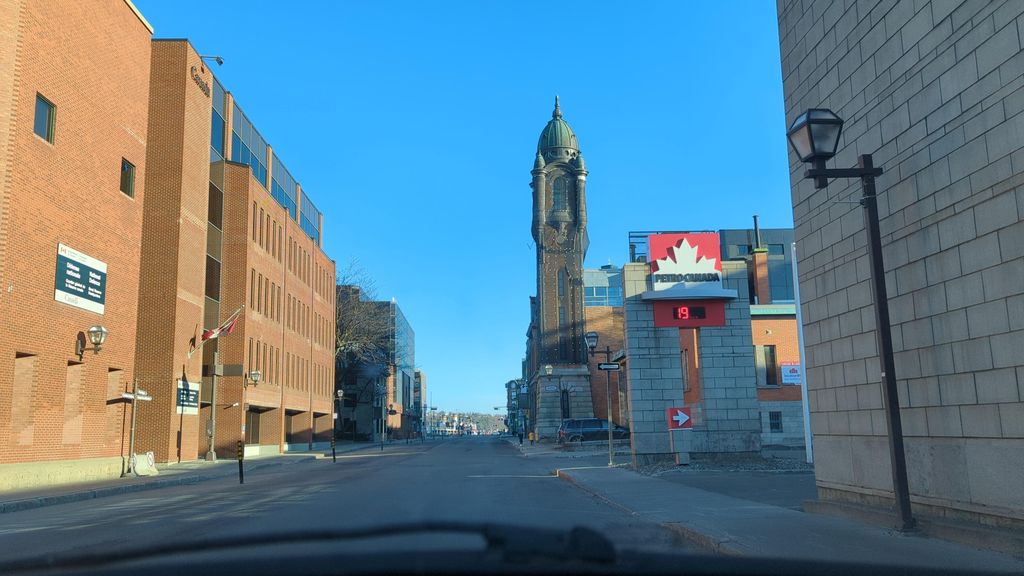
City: quebec_city